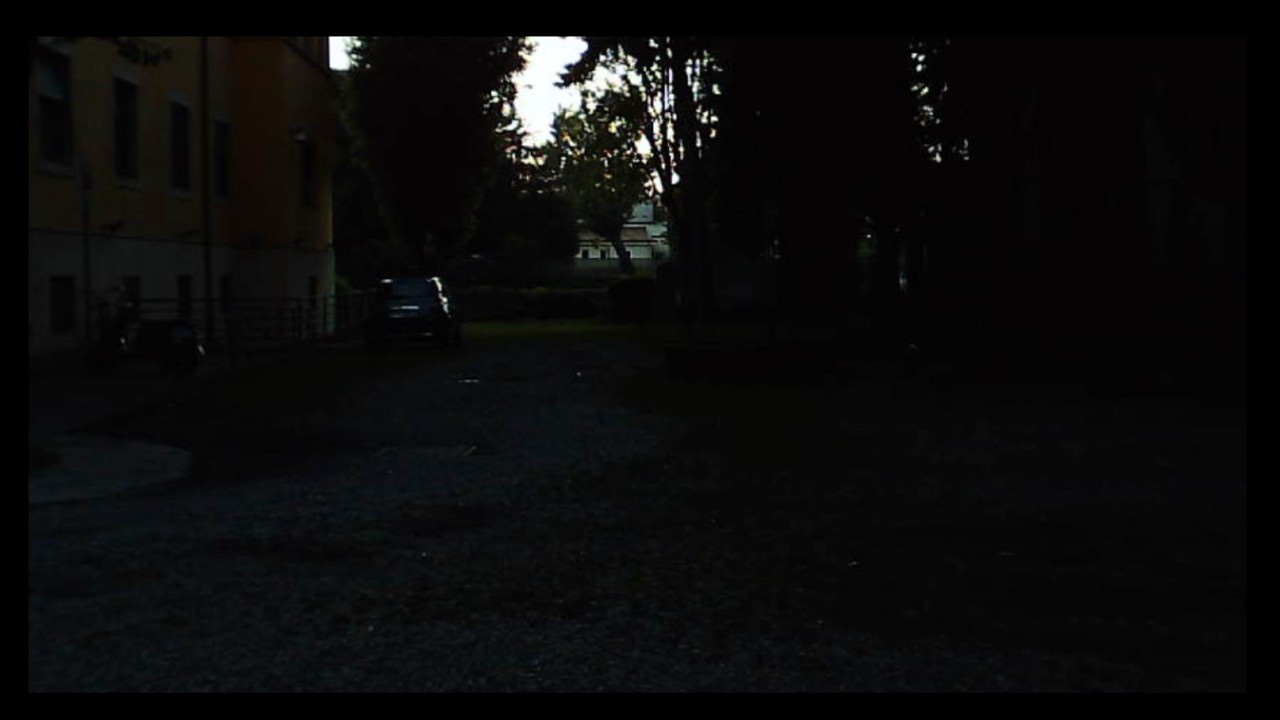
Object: DJI Mini 3

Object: DarwinFPV cineape20